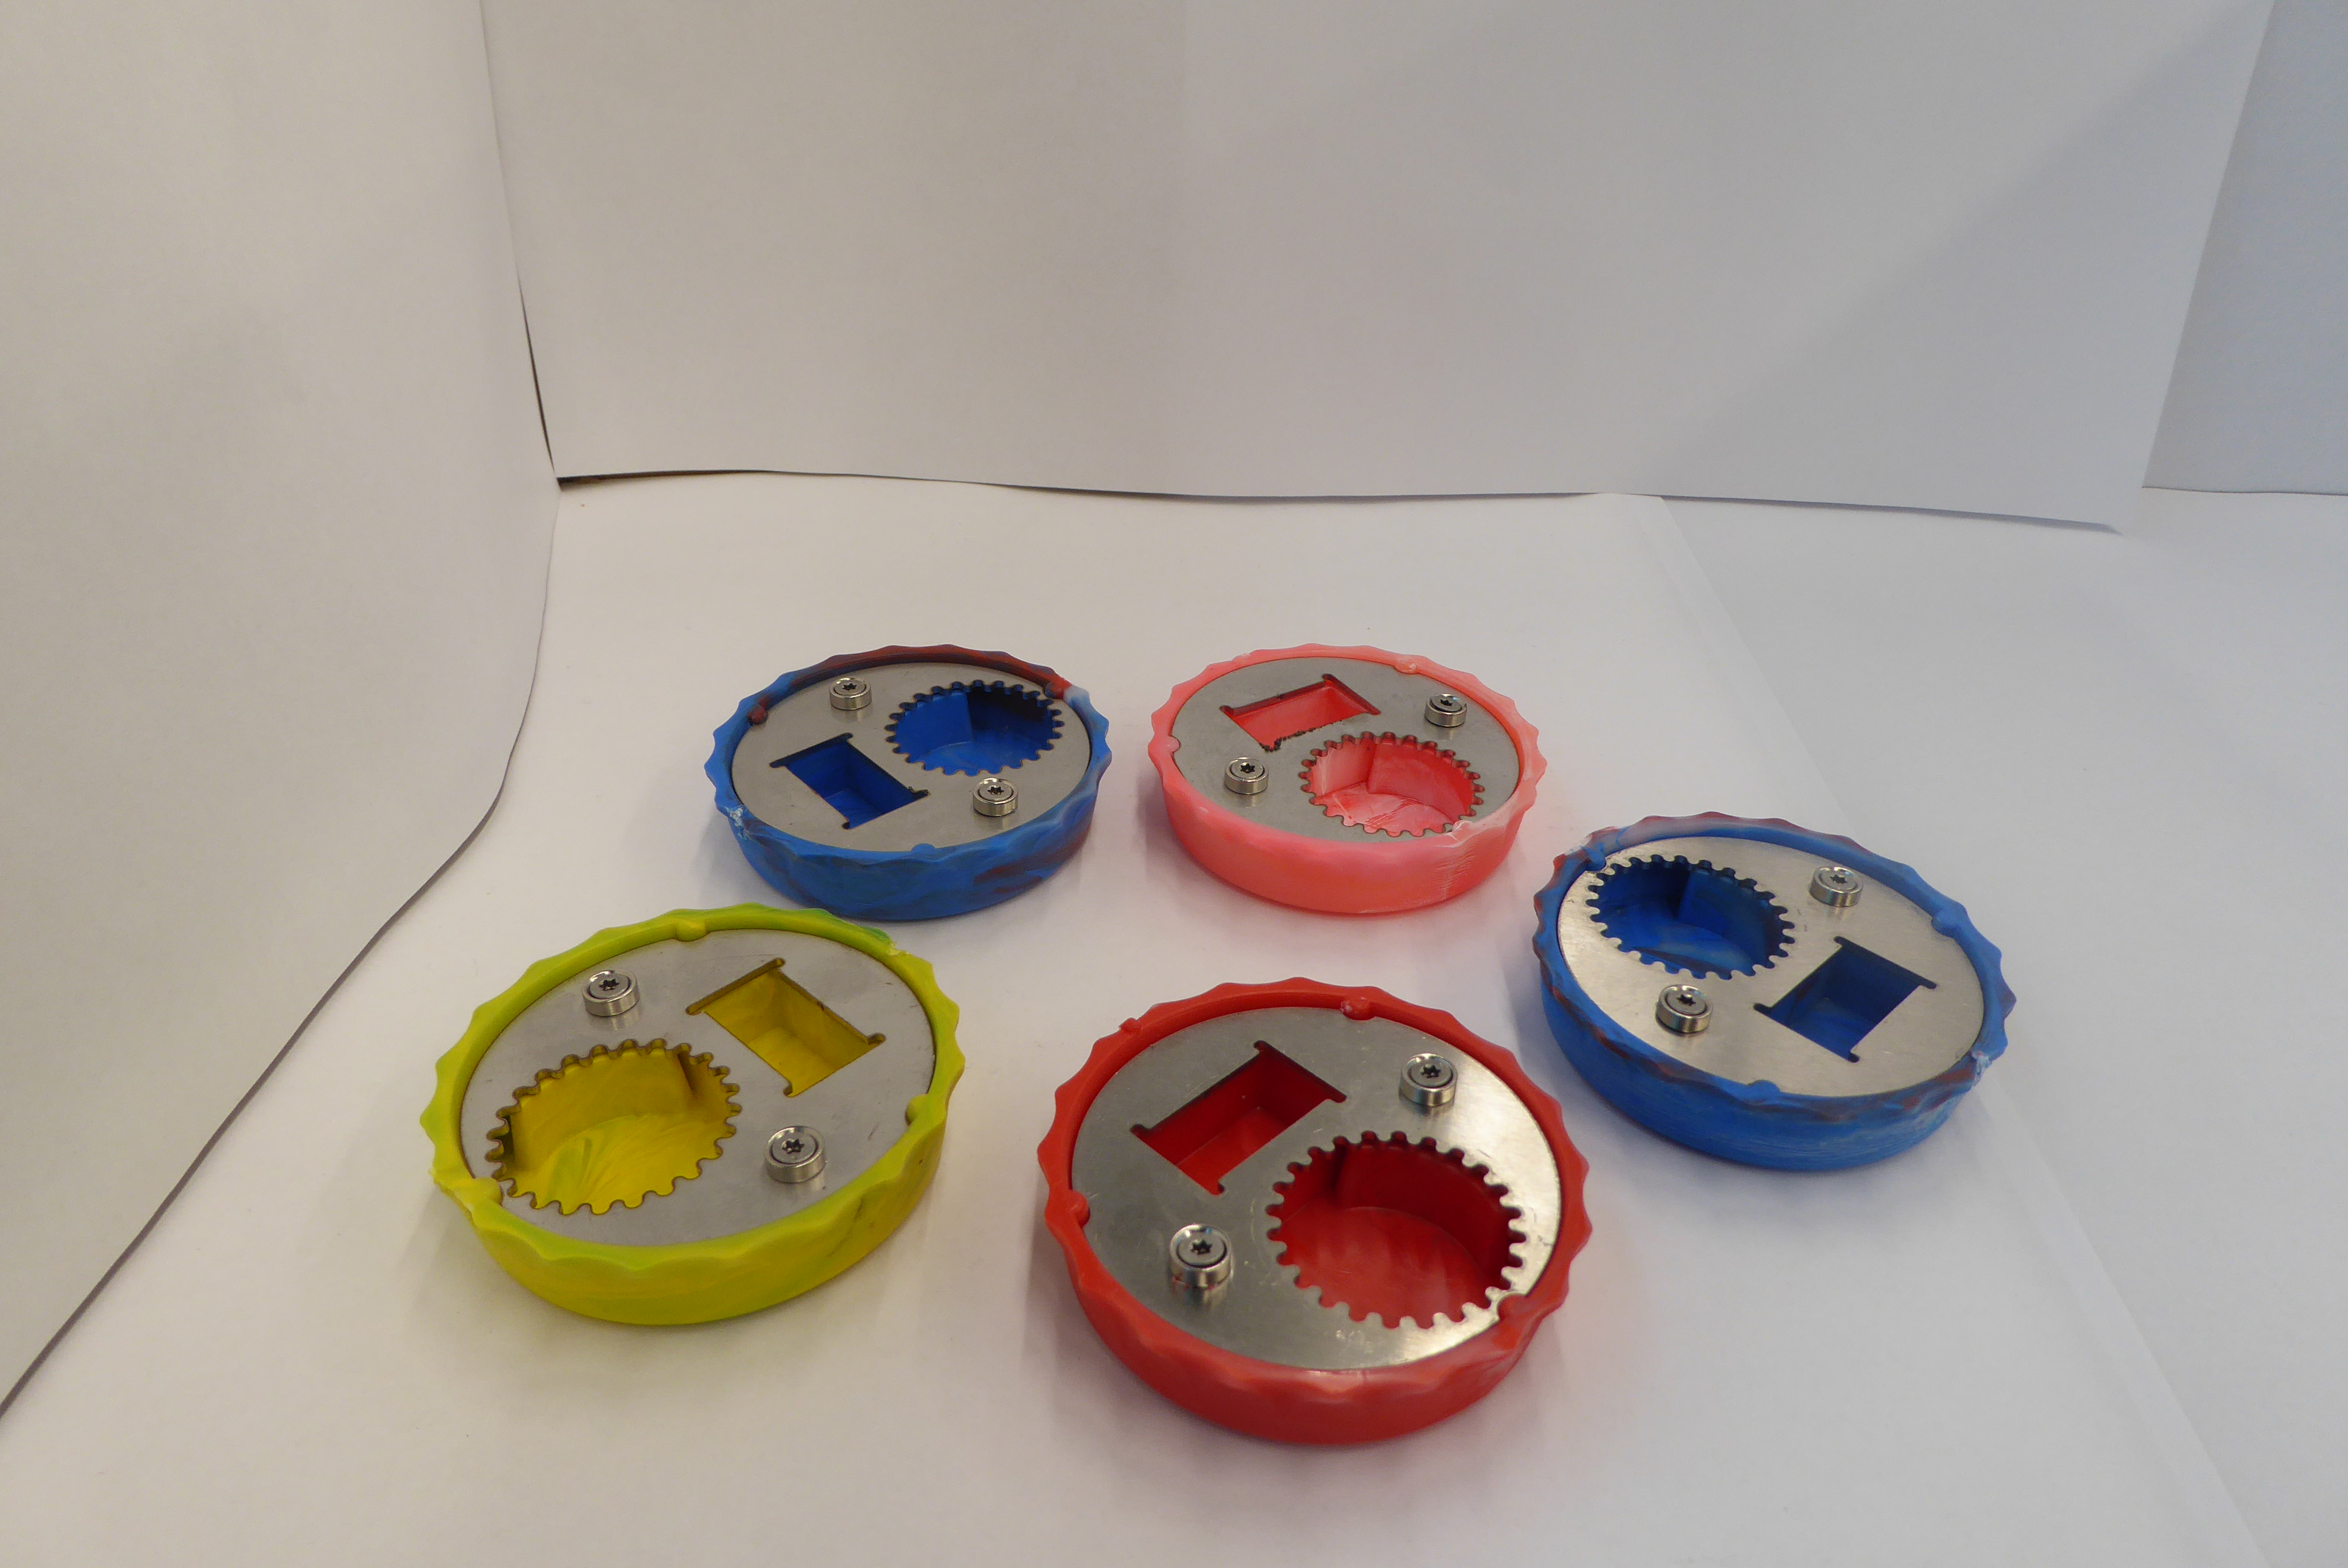
Label: Bottle Opener